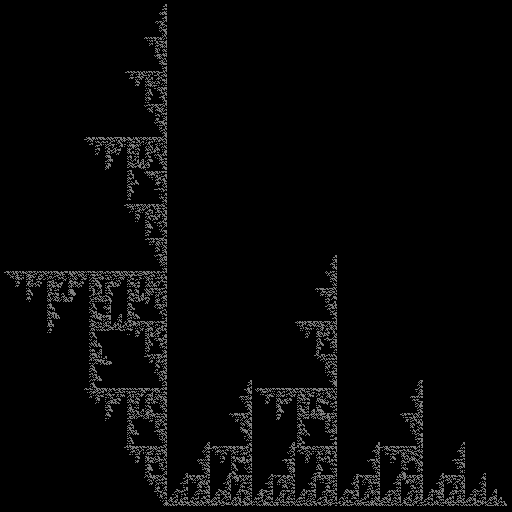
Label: binary